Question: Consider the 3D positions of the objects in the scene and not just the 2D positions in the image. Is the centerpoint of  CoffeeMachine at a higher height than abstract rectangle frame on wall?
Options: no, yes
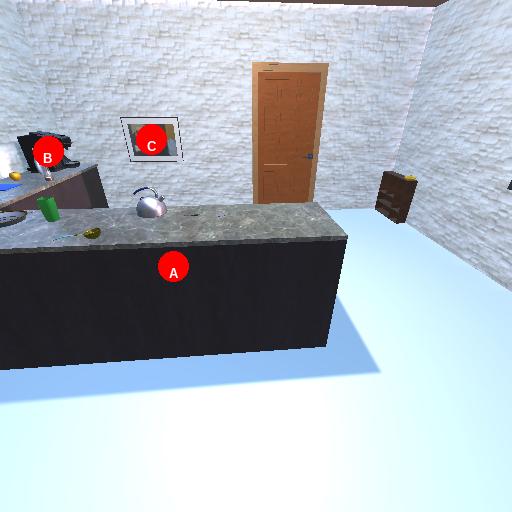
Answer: no